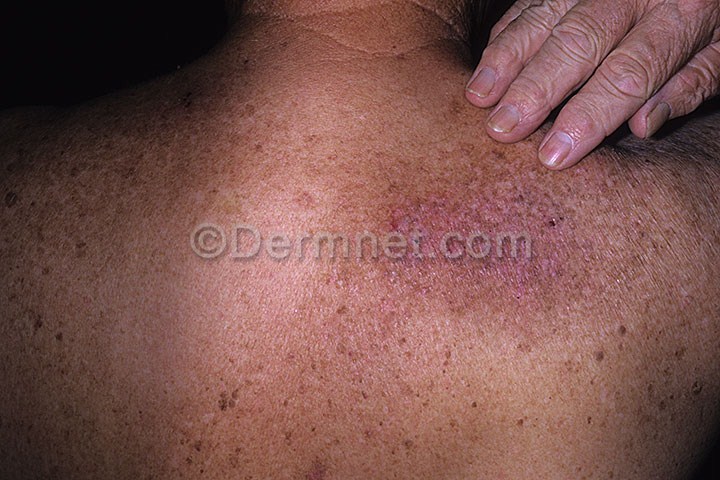
Disease: Eczema Photos